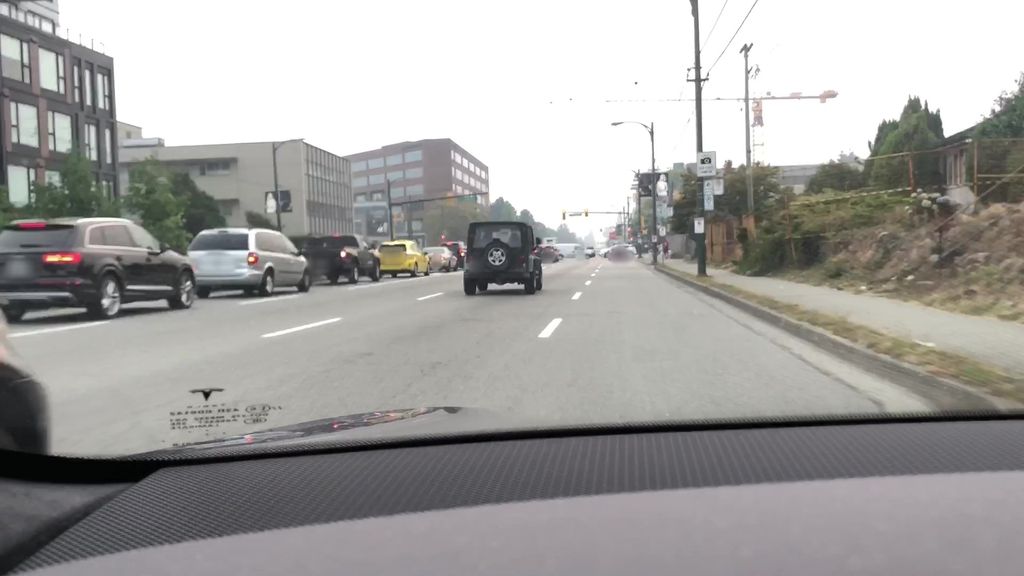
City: vancouver